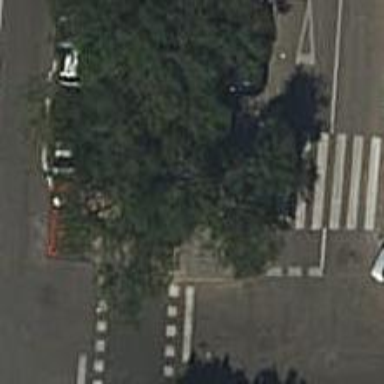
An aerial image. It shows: Sidewalk.